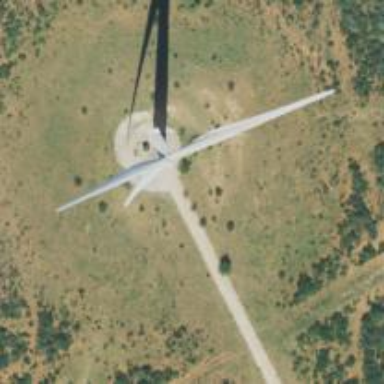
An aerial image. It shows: Wind generator using horizontal axis wind turbines.